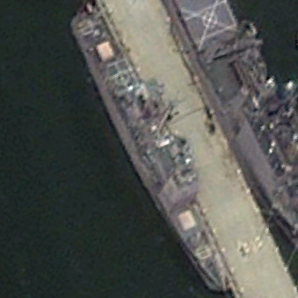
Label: cruiser